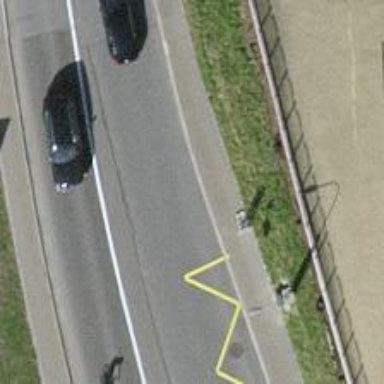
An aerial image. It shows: Platform for public transport on the road.